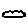
Label: cloud